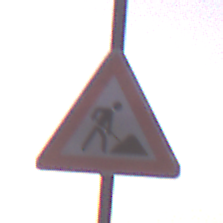
Verkehrszeichen: Arbeitsstelle
Umgebung: Outdoor, Nature
Tageszeit: SunriseSunset
Wetter: PartlyCloudy
Licht: Natural
Jahreszeit: NotSpecified
Kontrast: LowContrast